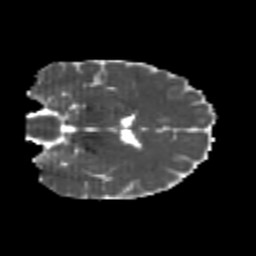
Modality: MD
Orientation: coronal
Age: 22
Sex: male
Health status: healthy
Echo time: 0.074 s